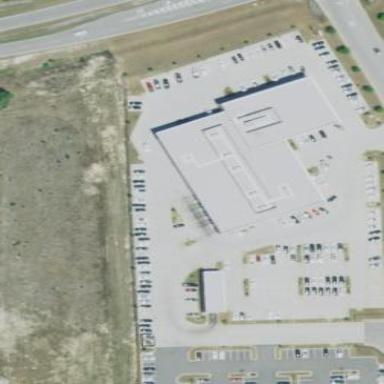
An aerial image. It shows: Car shop building.